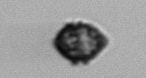
Label: Kryptoperidinium_triquetrum